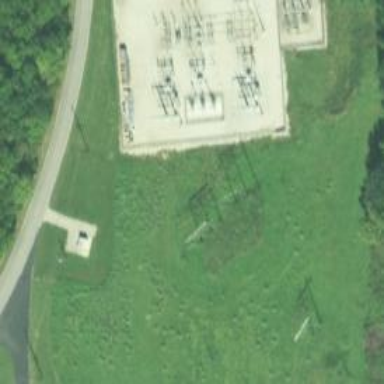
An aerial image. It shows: H-frame designed tower for power lines.